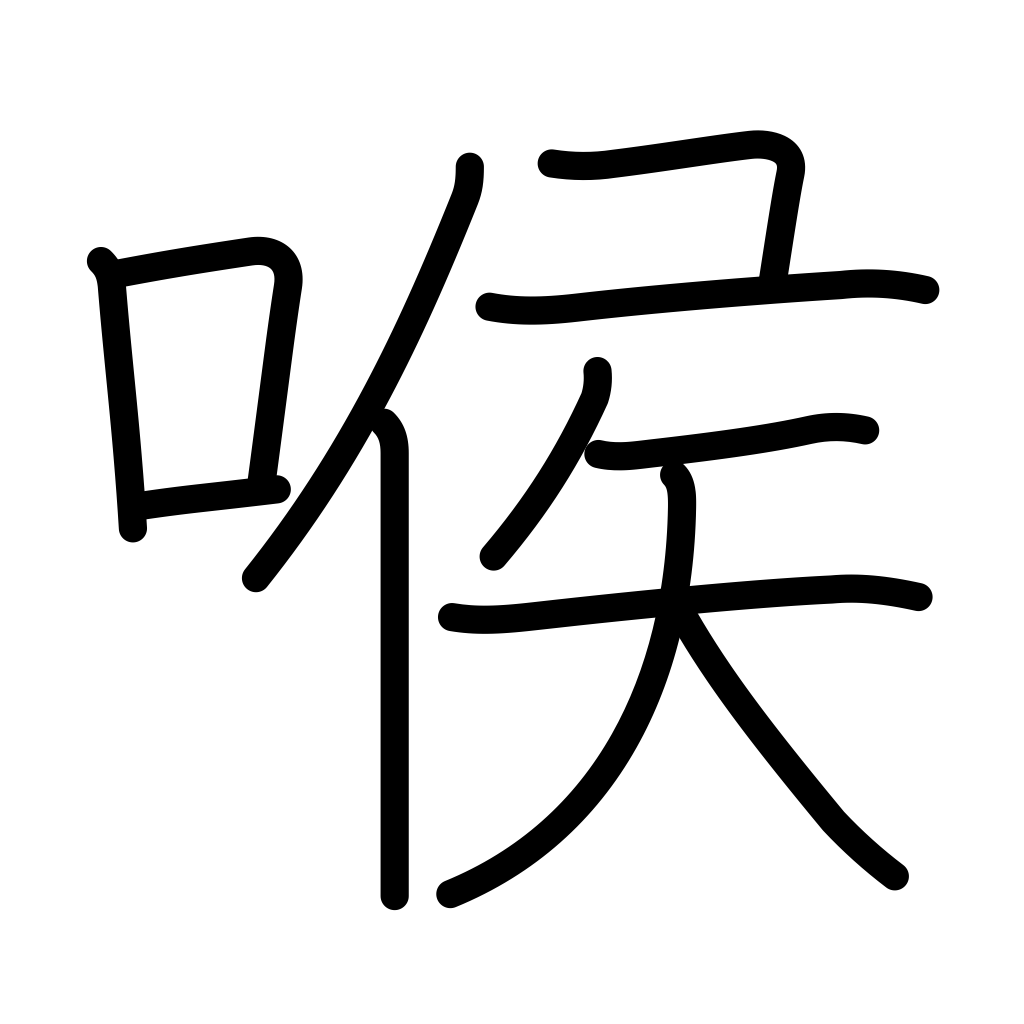
Meaning: throat, voice